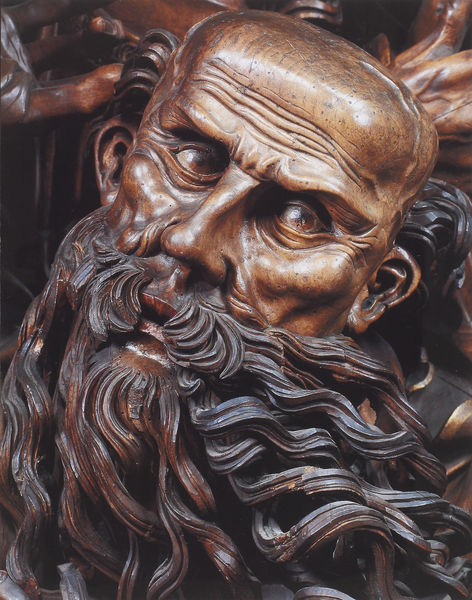
Titel: Hochaltar aus der Abteikirche Zwettl in Niederösterreich
Standort: Adamov (Adamsthal), Pfarrkirche St. Barbara (EU - Tschechische Republik - Südmähren)
Schlagwörter: gruppe, hand, kopf, mann, ausschnitt, bewegung, holz, mund, nase, ohr, stirn, blick, alt, bart, augen, falten, gesicht, hände, kirche, haare, lippen, locken, ohren, skulptur, statue, ton, ausdruck, büste, glatze, faltig, bronze, plastik, wange, eisen, alter, greis, stirnfalten, altar, schnitzerei, eingefallen, runzeln, iris, mittelalter, gerunzelt, prophet, ader, schnitzwerk, wehend